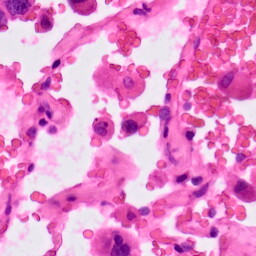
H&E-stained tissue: Lung